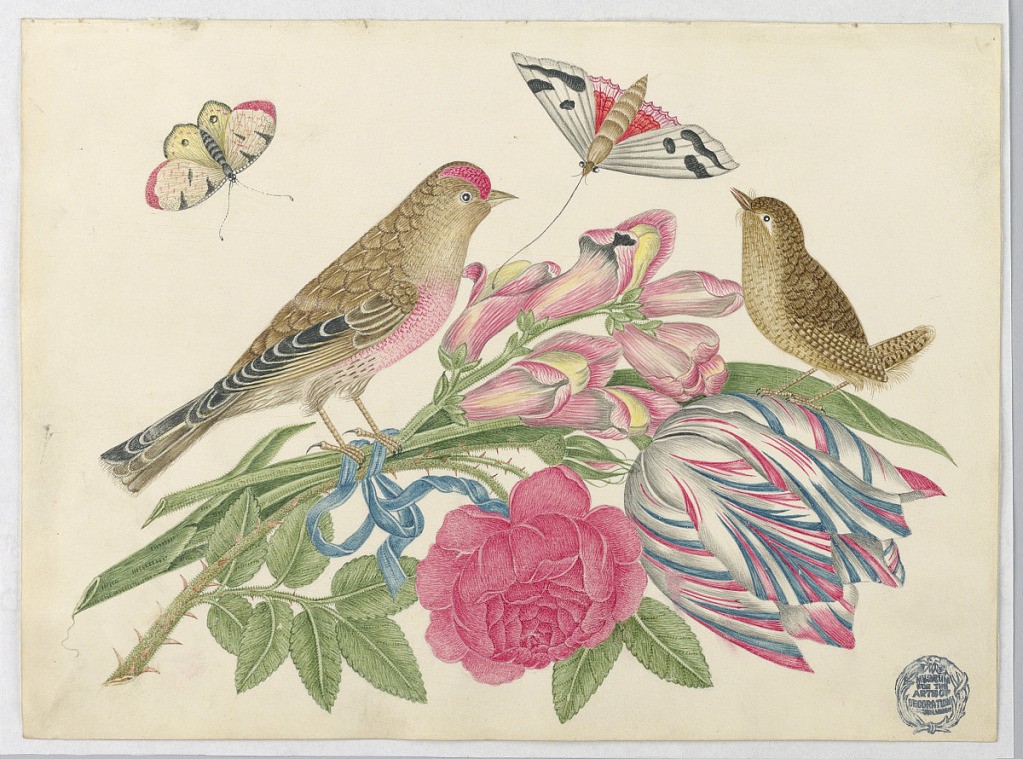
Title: Pair of Brown Birds on Bouquet with Tulip, Rose, and Snapdragons, with Butterflies
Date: ca. 1800–1830
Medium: Pen and ink, graphite on coated wove paper
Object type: Drawing
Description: Pair of Brown Birds on Bouquet with Tulip, Rose, and Snapdragons, with Butterflies